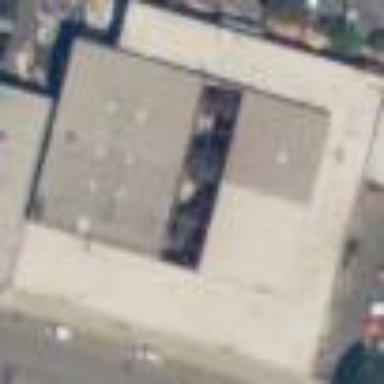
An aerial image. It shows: Warehouse.